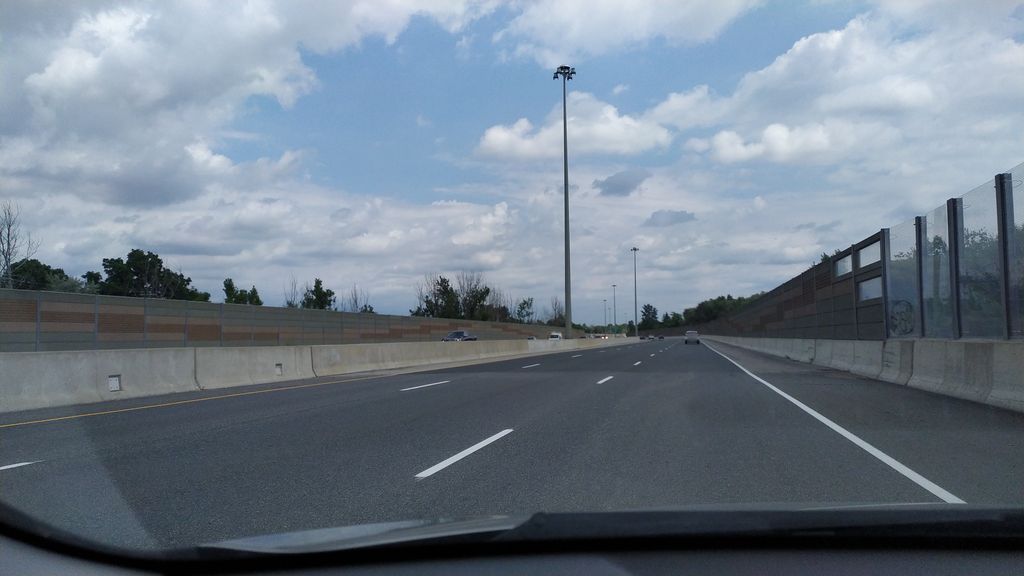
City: kitchener-waterloo